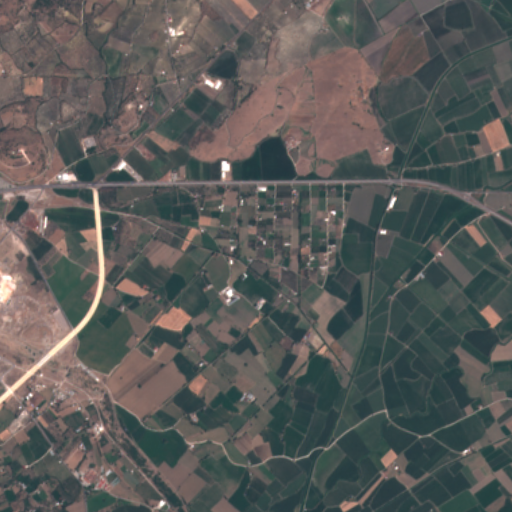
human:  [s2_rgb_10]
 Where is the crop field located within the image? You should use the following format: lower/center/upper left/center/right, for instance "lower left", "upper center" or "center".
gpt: The crop field is located in the lower left of the image.
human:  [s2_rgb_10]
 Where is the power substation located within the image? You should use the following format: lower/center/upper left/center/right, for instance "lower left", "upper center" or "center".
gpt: The power substation is located in the upper left of the image.
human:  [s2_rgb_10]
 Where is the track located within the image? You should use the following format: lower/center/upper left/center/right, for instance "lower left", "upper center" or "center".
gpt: There is no track in the image.